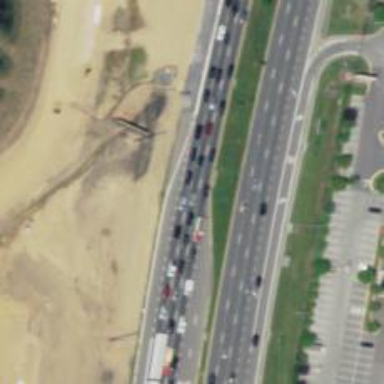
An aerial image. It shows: This image shows trunk highway that functions as expressway.